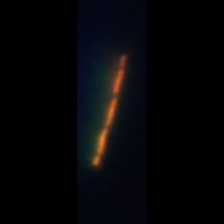
Taxon: Psuedo-nitzschia
Group: Diatoms